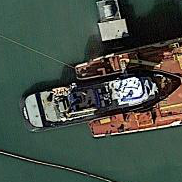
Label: civil